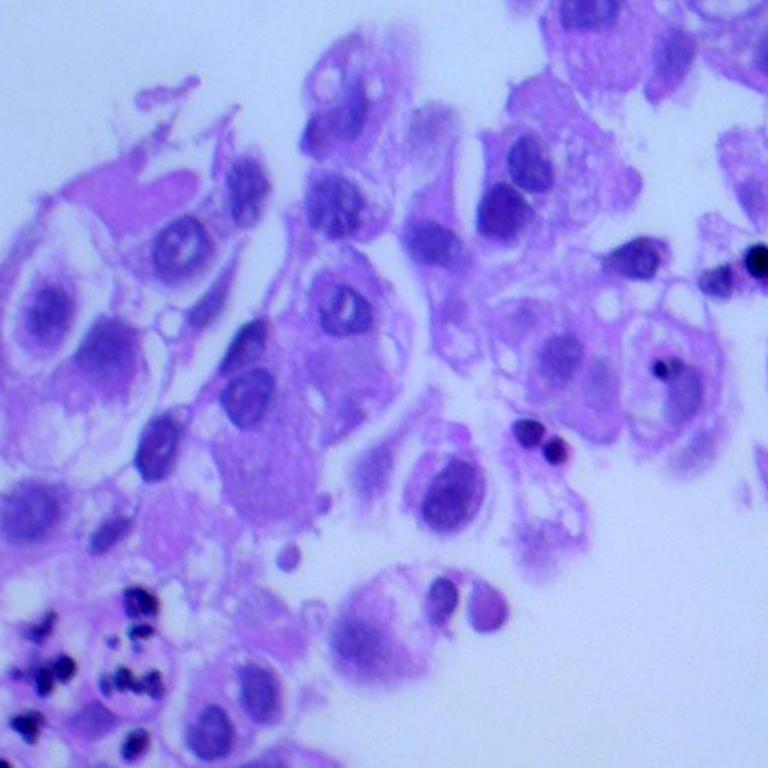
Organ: lung
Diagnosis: adenocarcinomas